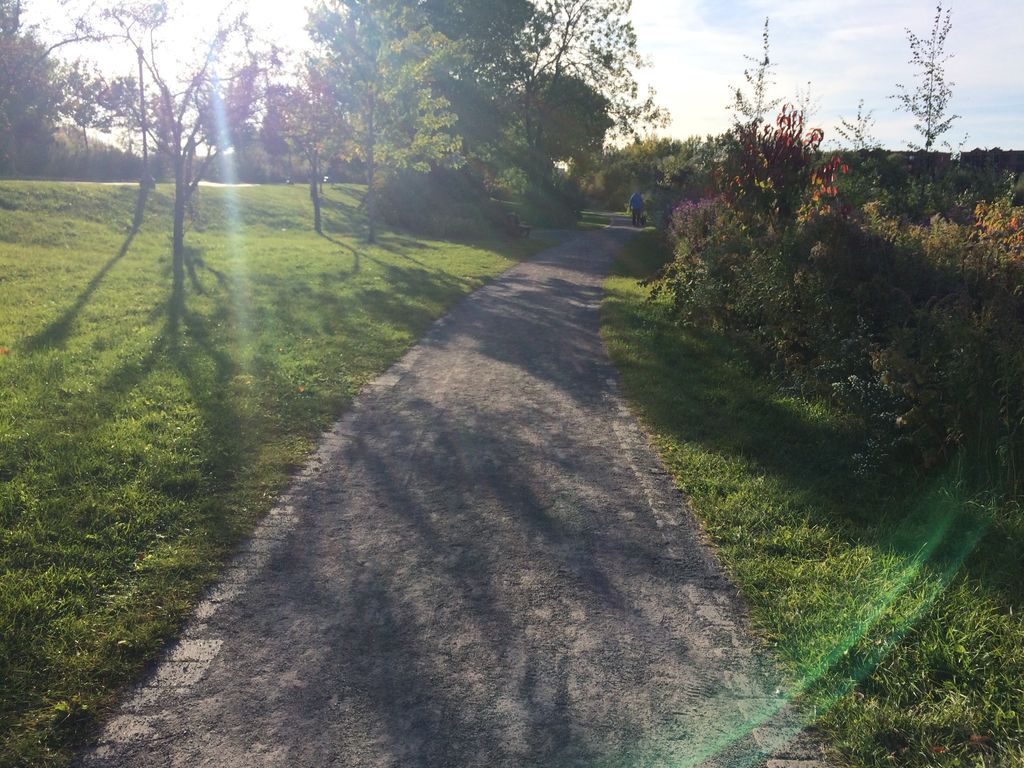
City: quebec_city